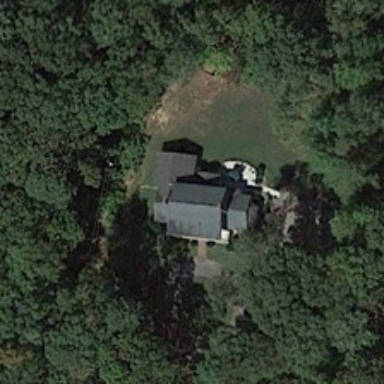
Many green trees are around a building .